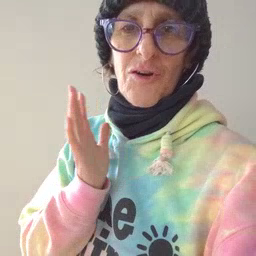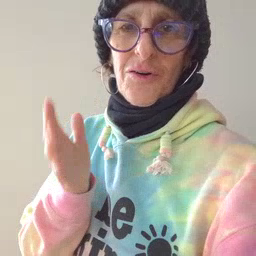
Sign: talk